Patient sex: M
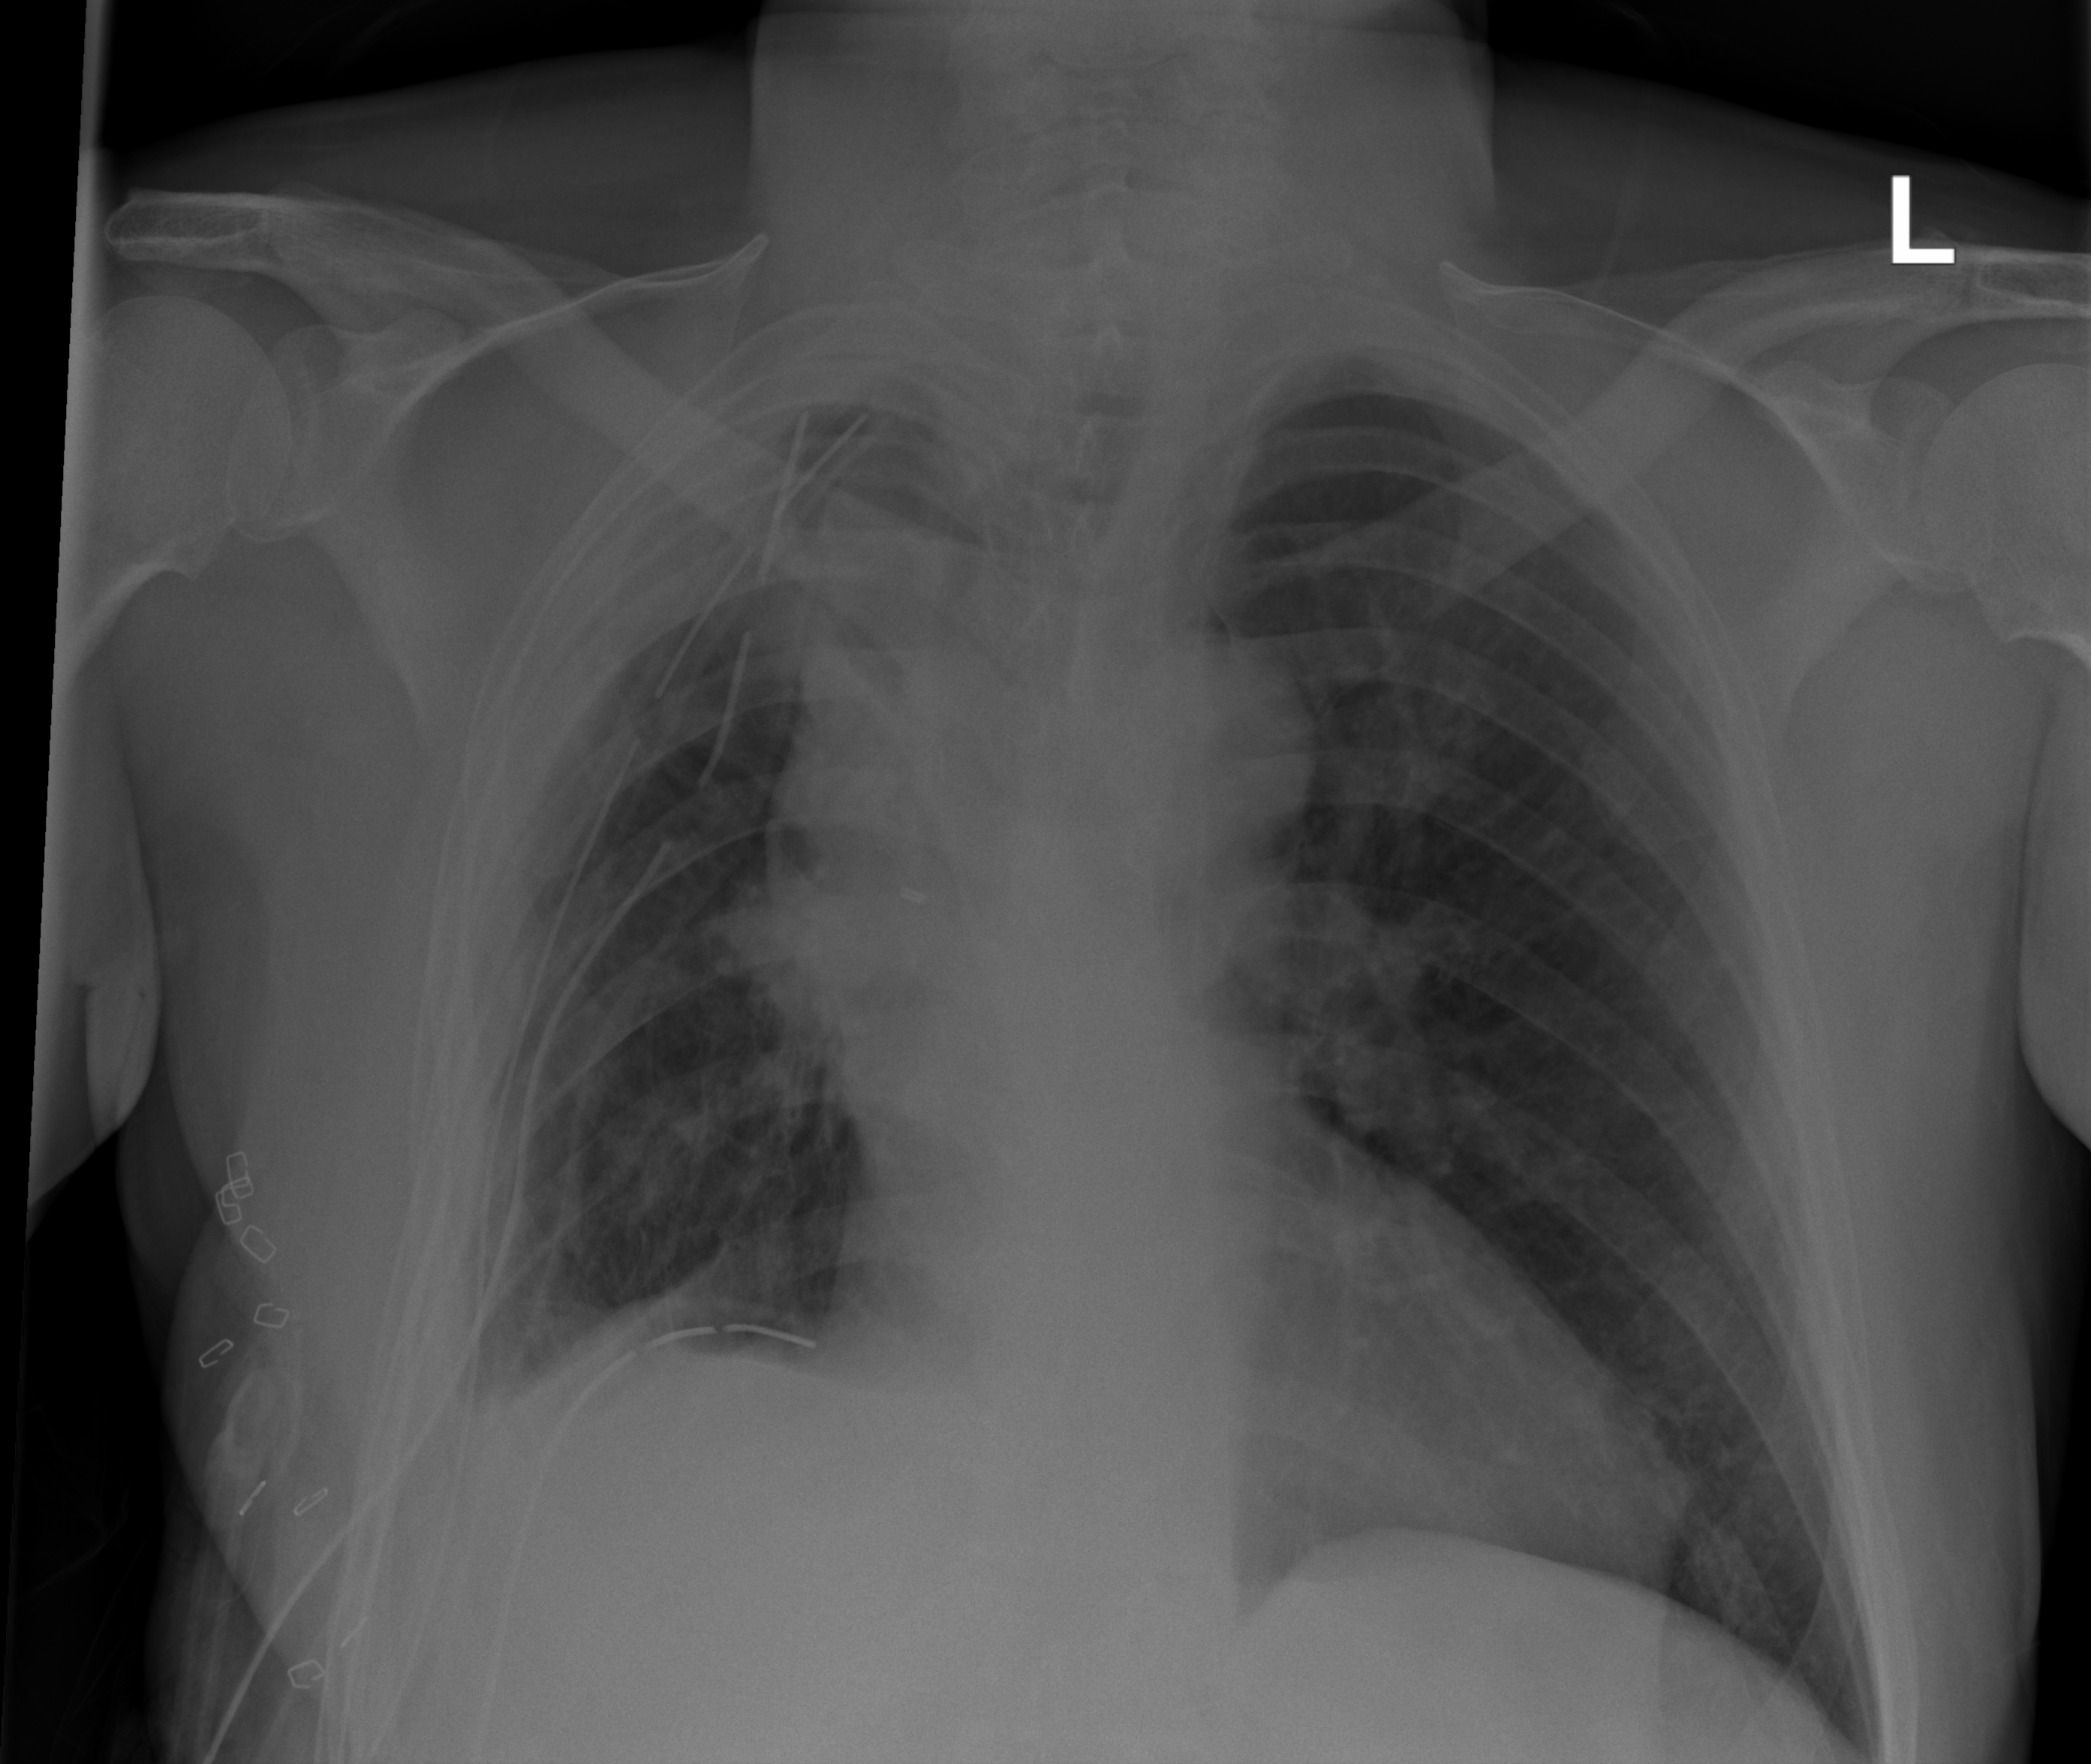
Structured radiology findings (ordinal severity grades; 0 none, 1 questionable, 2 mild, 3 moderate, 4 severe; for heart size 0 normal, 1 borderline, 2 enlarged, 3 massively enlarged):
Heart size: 0
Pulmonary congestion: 0
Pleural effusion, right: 0
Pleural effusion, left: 0
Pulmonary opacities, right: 0
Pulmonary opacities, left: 0
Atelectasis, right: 2
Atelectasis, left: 0